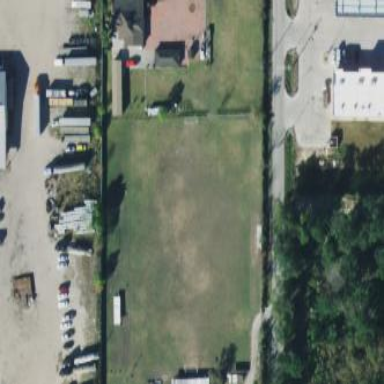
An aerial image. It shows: Soccer pitch for leisureland activities.